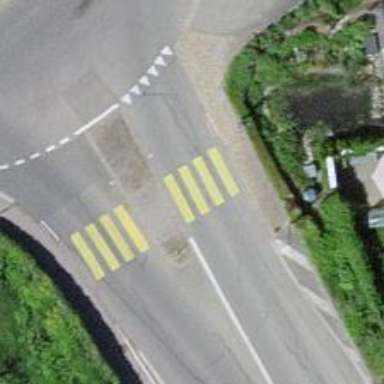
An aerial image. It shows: Asphalt footway leading to traffic island.